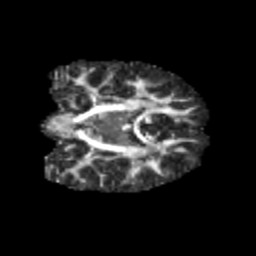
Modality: FA
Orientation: coronal
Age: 10
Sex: male
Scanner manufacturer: siemens
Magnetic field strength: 3 T
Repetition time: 3.8 s
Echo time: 0.07 s